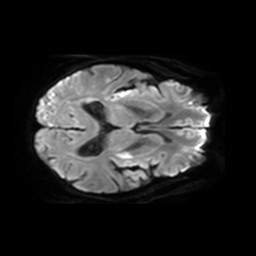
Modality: TRACE
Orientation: axial
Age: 58
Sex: female
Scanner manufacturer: philips
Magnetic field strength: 3 T
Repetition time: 3.456 s
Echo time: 0.076 s